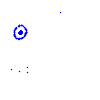
Particle: kaon